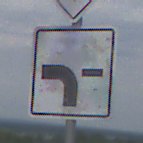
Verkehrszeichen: VerlaufVorfahrtsstrasse6
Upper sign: Vorfahrtsstrasse
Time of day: Midday
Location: Outdoor (RoadRail)
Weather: PartlyCloudy
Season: NotSpecified
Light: Natural